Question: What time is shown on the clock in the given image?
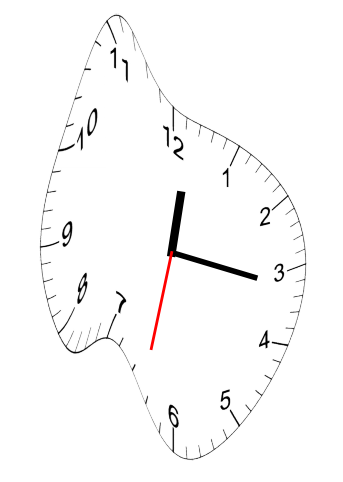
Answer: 12:16:32